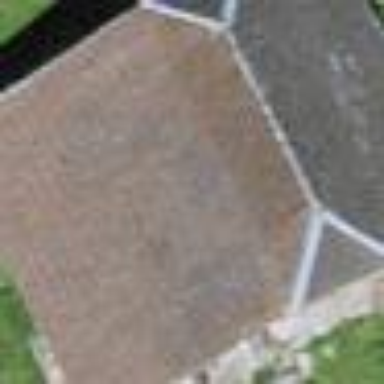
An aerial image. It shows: Rural barn.